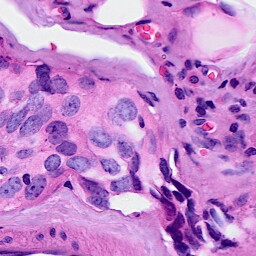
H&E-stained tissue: Breast